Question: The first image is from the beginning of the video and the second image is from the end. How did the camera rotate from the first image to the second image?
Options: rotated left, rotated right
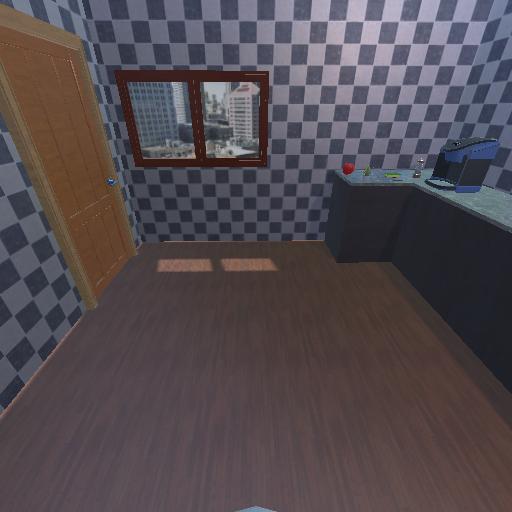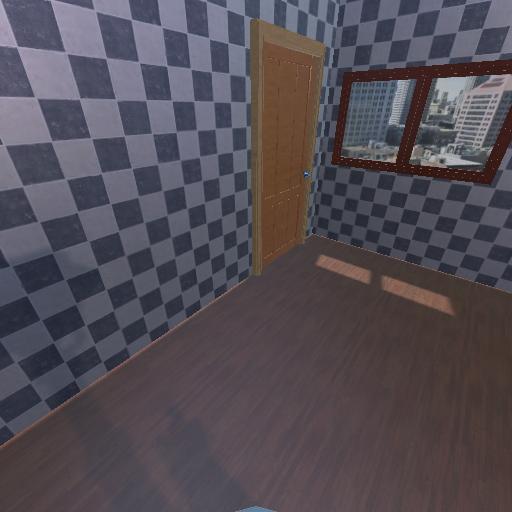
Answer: rotated left